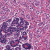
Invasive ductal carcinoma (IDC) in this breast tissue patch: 1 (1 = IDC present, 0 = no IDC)